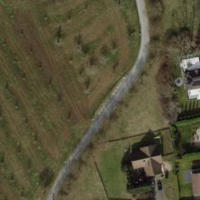
EUNIS habitat code: 53
Species observed at this site:
Corvus corone